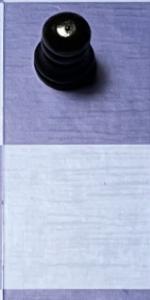
Label: Empty